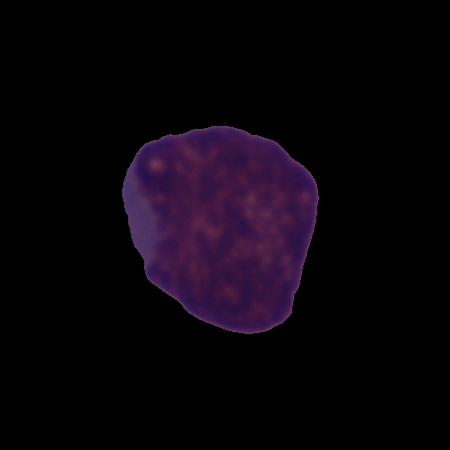
Label: cancer